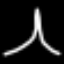
Label: The Eiffel Tower